Field crop: maize
Growth stage: 2
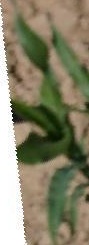
Species: maize